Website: home-depot
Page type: payment
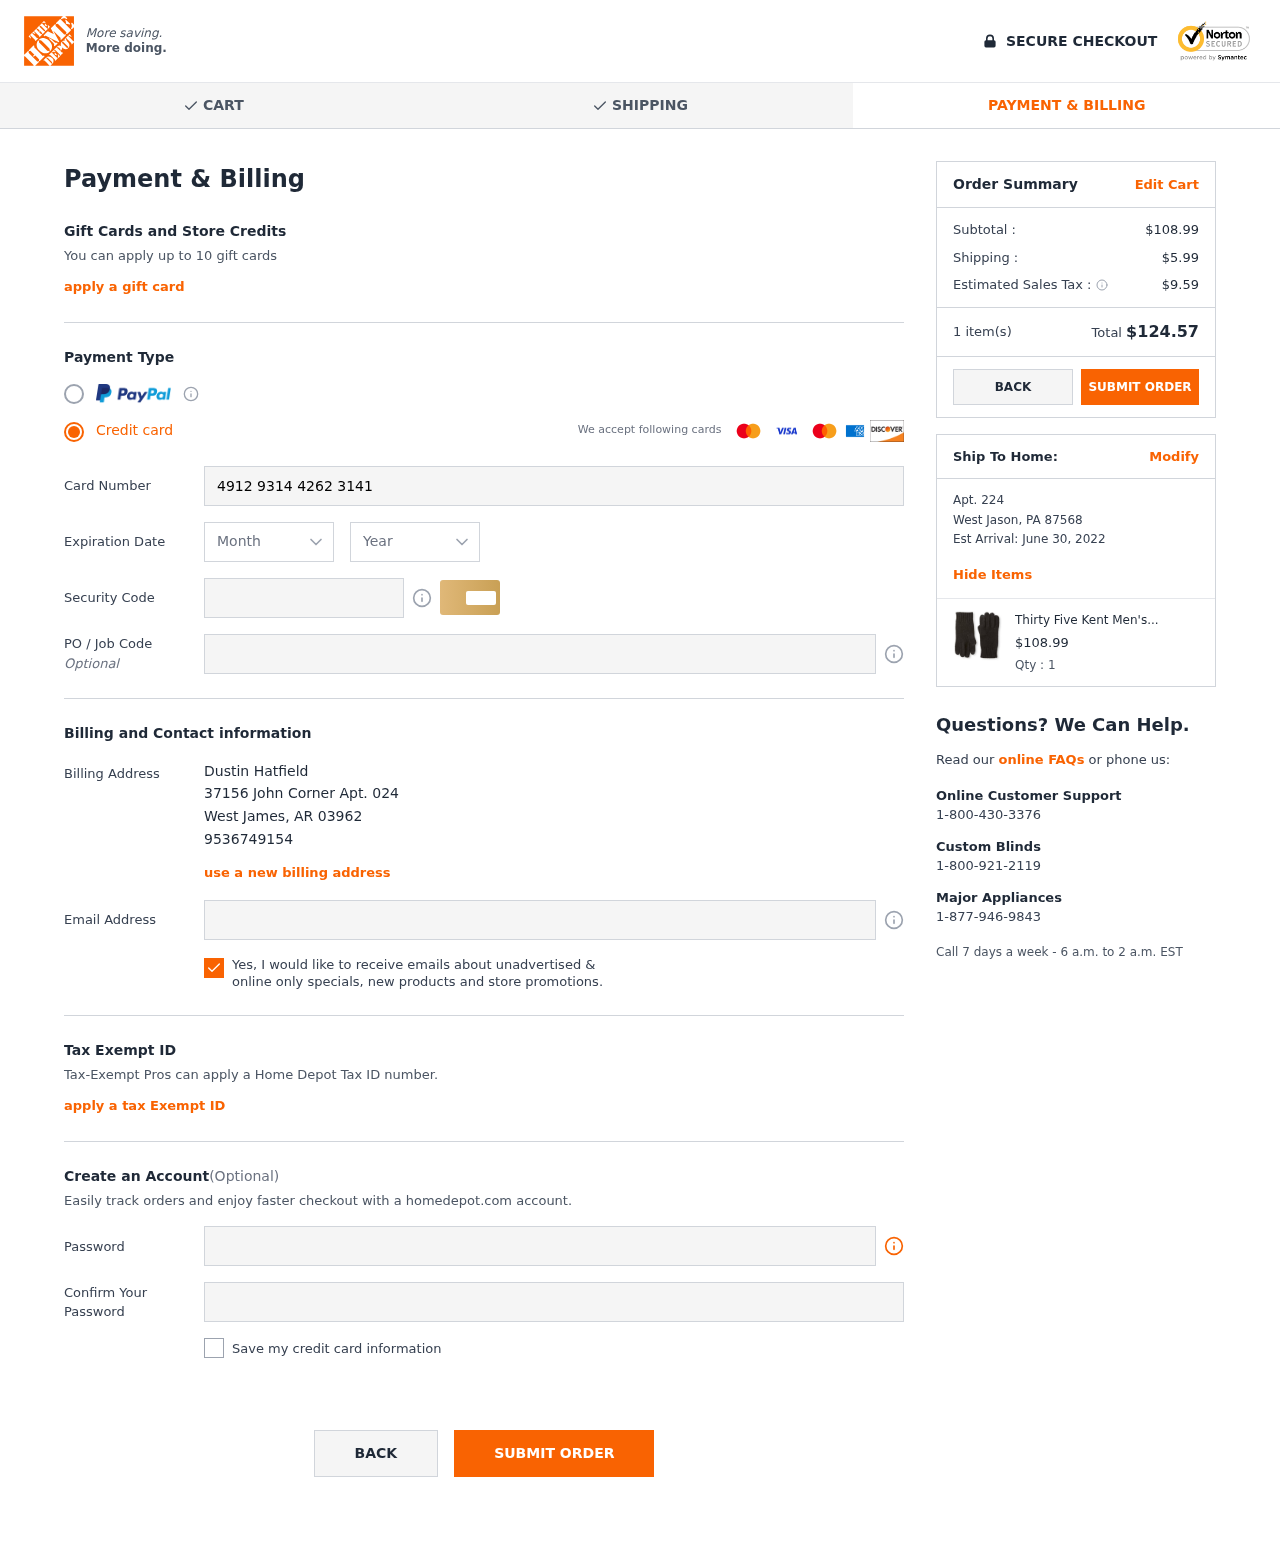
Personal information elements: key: PII_CARD_CVV
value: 116
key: PII_CARD_EXPIRY_MONTH
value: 12
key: PII_CARD_EXPIRY_YEAR
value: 26
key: PII_CARD_NUMBER
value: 4912 9314 4262 3141
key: PII_CITY
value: West James
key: PII_CITY2
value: West Jason
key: PII_EMAIL
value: dustinhatfield@hotmail.com
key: PII_FULLNAME
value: Dustin Hatfield
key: PII_JOB_CODE
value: J048726
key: PII_PHONE
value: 9536749154
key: PII_POSTCODE
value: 03962
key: PII_POSTCODE2
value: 87568
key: PII_STATE_ABBR
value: AR
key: PII_STATE_ABBR2
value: PA
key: PII_STREET
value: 37156 John Corner Apt. 024
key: PII_STREET2
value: Apt. 224
Product elements: key: PRODUCT1_NAME
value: Thirty Five Kent Men's Cashmere Solid Knit Touch Tech Gloves, Black
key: PRODUCT1_PRICE
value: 108.99
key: PRODUCT1_QUANTITY
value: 1
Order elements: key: ORDER_SUBTOTAL
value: $108.99
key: ORDER_SHIPPING_COST
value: $5.99
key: ORDER_TAX
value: $9.59
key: ORDER_NUM_ITEMS
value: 1 item(s)
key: ORDER_TOTAL
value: $124.57
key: ORDER_DELIVERY_DATE
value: June 30, 2022